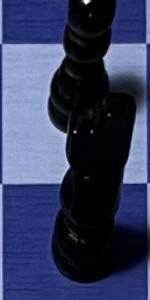
Label: Knight_Black